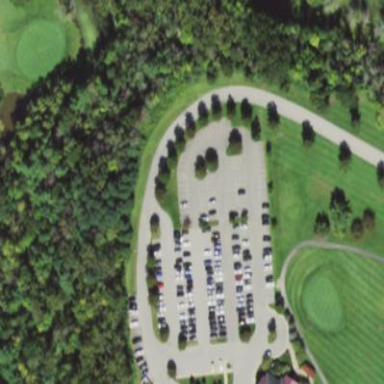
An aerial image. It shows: Parking area.